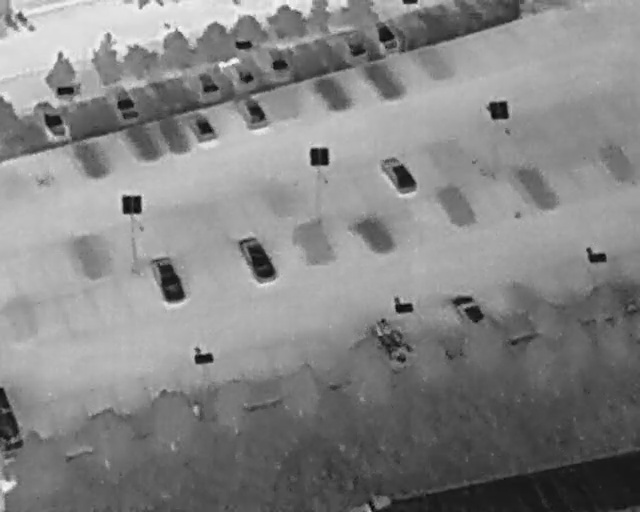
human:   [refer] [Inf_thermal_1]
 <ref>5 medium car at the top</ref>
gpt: <box>[[36, 19, 42, 24, 157], [28, 22, 34, 27, 151], [34, 11, 39, 16, 144], [52, 6, 57, 11, 155], [57, 4, 63, 9, 155]]</box>

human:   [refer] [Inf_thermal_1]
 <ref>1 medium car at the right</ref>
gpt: <box>[[69, 57, 76, 63, 150]]</box>

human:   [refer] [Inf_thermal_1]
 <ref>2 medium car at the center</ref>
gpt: <box>[[36, 48, 44, 53, 157], [58, 31, 65, 37, 152]]</box>

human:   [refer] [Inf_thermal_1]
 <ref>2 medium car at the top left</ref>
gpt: <box>[[5, 21, 11, 26, 159], [16, 18, 22, 22, 159]]</box>

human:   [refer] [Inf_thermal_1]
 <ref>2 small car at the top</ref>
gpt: <box>[[29, 13, 34, 18, 156], [40, 9, 45, 13, 156]]</box>

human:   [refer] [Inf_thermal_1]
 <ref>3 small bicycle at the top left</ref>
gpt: <box>[[0, 3, 3, 5, 144], [21, 0, 23, 2, 2], [24, 0, 25, 2, 2]]</box>